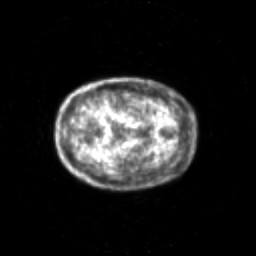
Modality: PET
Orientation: axial
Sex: female
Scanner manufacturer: siemens